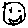
Label: smiley face